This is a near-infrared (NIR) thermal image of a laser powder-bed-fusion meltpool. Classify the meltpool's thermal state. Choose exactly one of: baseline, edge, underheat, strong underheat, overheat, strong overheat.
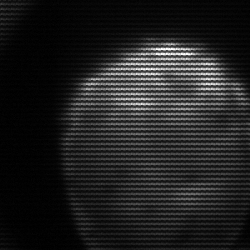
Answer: edge